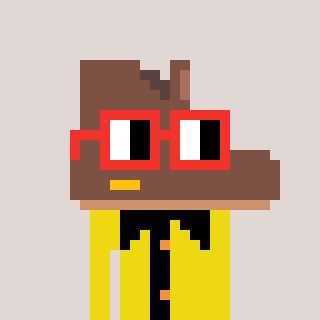
a pixel art character with square red glasses, a boot-shaped head and a yellow-colored body on a warm background